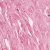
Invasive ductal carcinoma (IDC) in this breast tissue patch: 0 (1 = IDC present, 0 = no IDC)